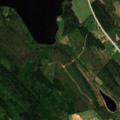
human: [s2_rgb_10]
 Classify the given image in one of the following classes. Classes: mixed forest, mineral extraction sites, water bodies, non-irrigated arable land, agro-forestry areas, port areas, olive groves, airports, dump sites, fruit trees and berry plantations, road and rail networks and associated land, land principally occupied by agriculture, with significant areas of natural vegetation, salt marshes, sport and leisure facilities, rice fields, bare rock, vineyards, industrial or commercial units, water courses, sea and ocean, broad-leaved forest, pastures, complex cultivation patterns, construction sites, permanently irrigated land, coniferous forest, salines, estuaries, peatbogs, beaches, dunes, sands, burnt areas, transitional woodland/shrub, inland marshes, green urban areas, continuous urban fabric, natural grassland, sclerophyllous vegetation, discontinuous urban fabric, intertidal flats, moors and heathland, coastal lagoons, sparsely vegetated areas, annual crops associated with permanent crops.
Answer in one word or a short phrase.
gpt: non-irrigated arable land, coniferous forest, mixed forest, transitional woodland/shrub, water bodies